Question: I'm trying to rotate a simple navigation, and have it positioned to the left of the container div. However, I'm not sure how the rotate is supposed to work. For some reason, the div is not overlapping its parent and is out of site.
My desired outcome looks like this, with the text aligned to the left of the container:

<URL>
'''
.write-note-container {
position: fixed;
height: 400px;
width: 800px;
border: 2px solid #000;
top: 50%;
margin-top: -200px;
right: 0;
background-color: orange;
}
.write-note-container .nav {
background-color: blue;
height: 400px;
border: 1px solid pink;
}
.write-note-container .nav .rotate {
-ms-transform:rotate(90deg); /* IE 9 */
-moz-transform:rotate(90deg); /* Firefox */
-webkit-transform:rotate(90deg); /* Safari and Chrome */
-o-transform:rotate(90deg); /* Opera */
background-color: red;
width: 400px;
text-align: left;
height: 100%;
}
'''
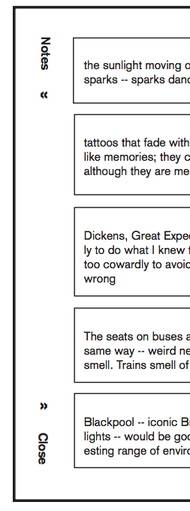
Answer: You will need the <URL> property set to '0, 0'
'''
.write-note-container .nav .rotate {
/* Other properties */
background-color: red;
transform-origin: 0 0;
}
'''
<URL>